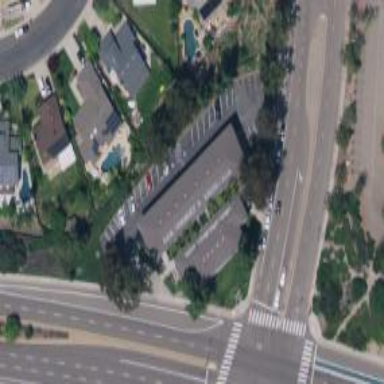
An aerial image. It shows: Office building.